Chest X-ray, PA view. Patient: 45 years old, sex F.
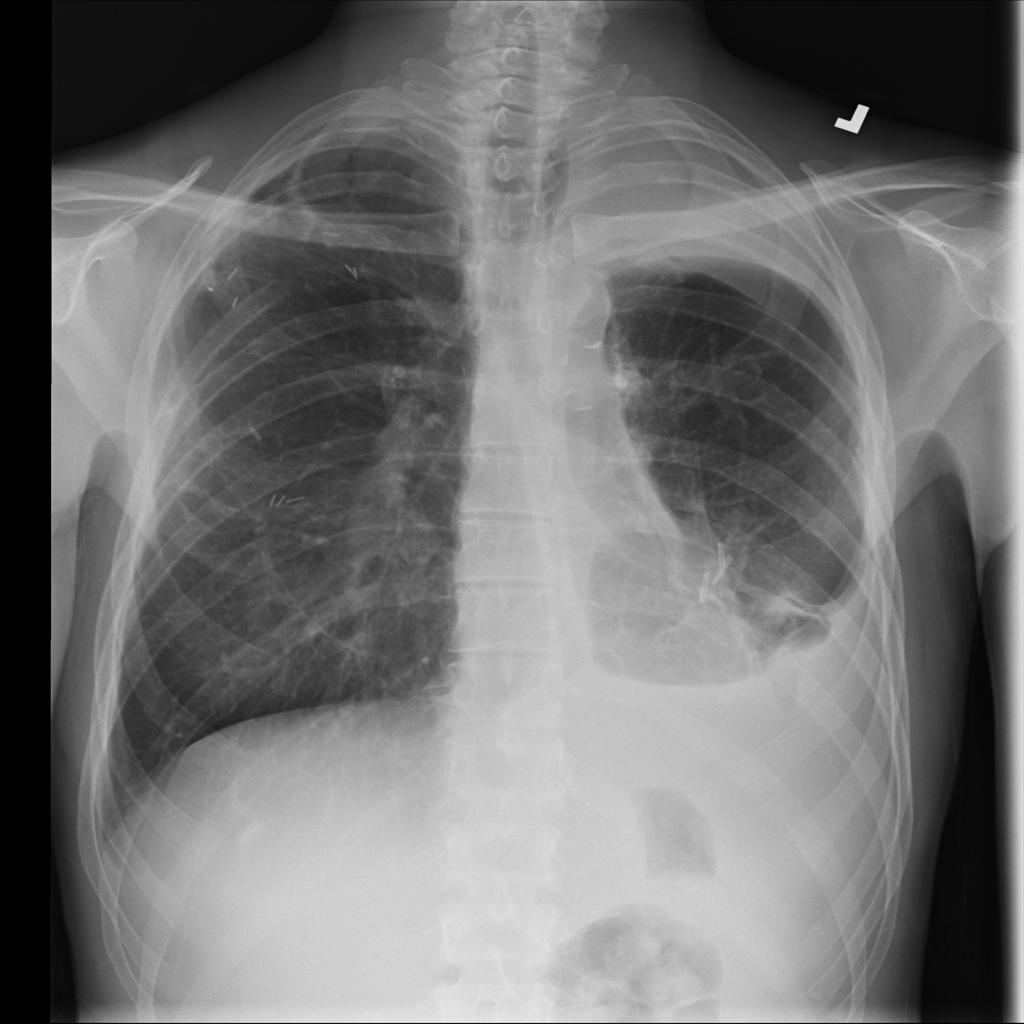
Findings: Effusion, Fibrosis